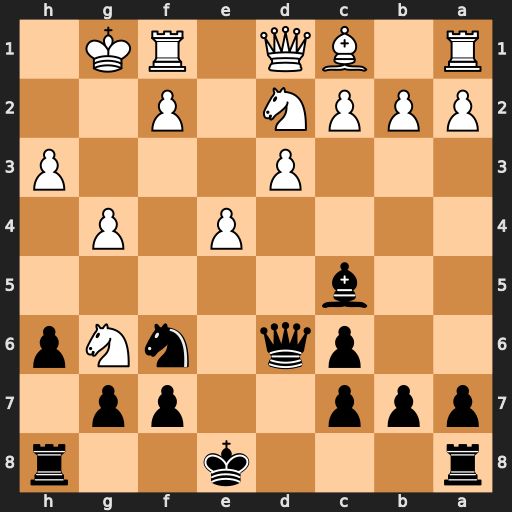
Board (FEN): r3k2r/ppp2pp1/2pq1nNp/2b5/4P1P1/3P3P/PPPN1P2/R1BQ1RK1
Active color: b
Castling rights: kq
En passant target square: -
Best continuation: Qg3+ Kh1 Qxh3+